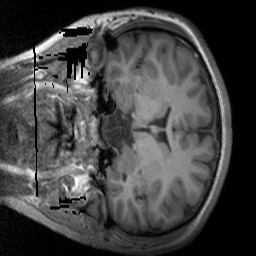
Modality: T1w
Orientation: coronal
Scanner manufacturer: siemens
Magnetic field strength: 3 T
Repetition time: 1.9 s
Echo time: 0.00267 s